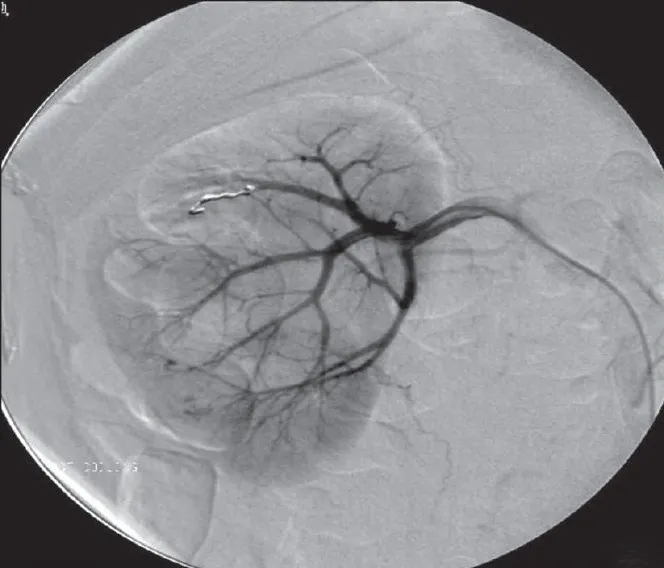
Postangioembolization renal angiogram.
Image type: radiology (x_ray)